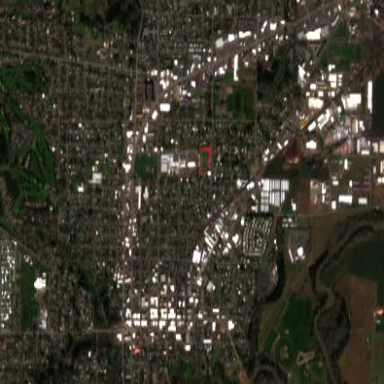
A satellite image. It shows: Retail area.